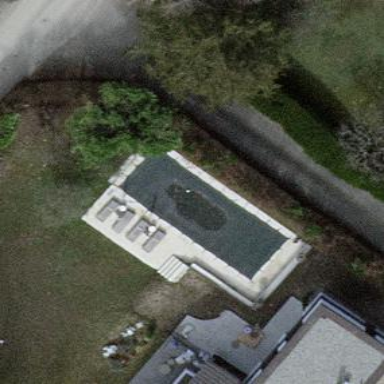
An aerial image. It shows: Swimming pool located in leisure land.